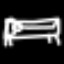
Label: bed